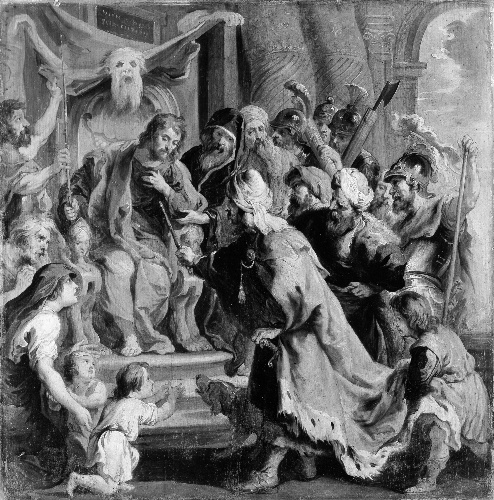
Title: Cambyses Appointing Otanes Judge
Artist: Peter Paul Rubens
Artist bio: probably 18th century
Object type: Painting
Classification: Paintings
Medium: Oil on wood
Dimensions: 18 x 17 1/2 in. (45.7 x 44.5 cm)
Department: European Paintings
Credit line: Gift of William E. Dodge, 1900
Accession year: 1900
Repository: Metropolitan Museum of Art, New York, NY
Tags: Boys|Girls|Men|Women|Dogs